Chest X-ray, PA view. Patient: 42 years old, sex M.
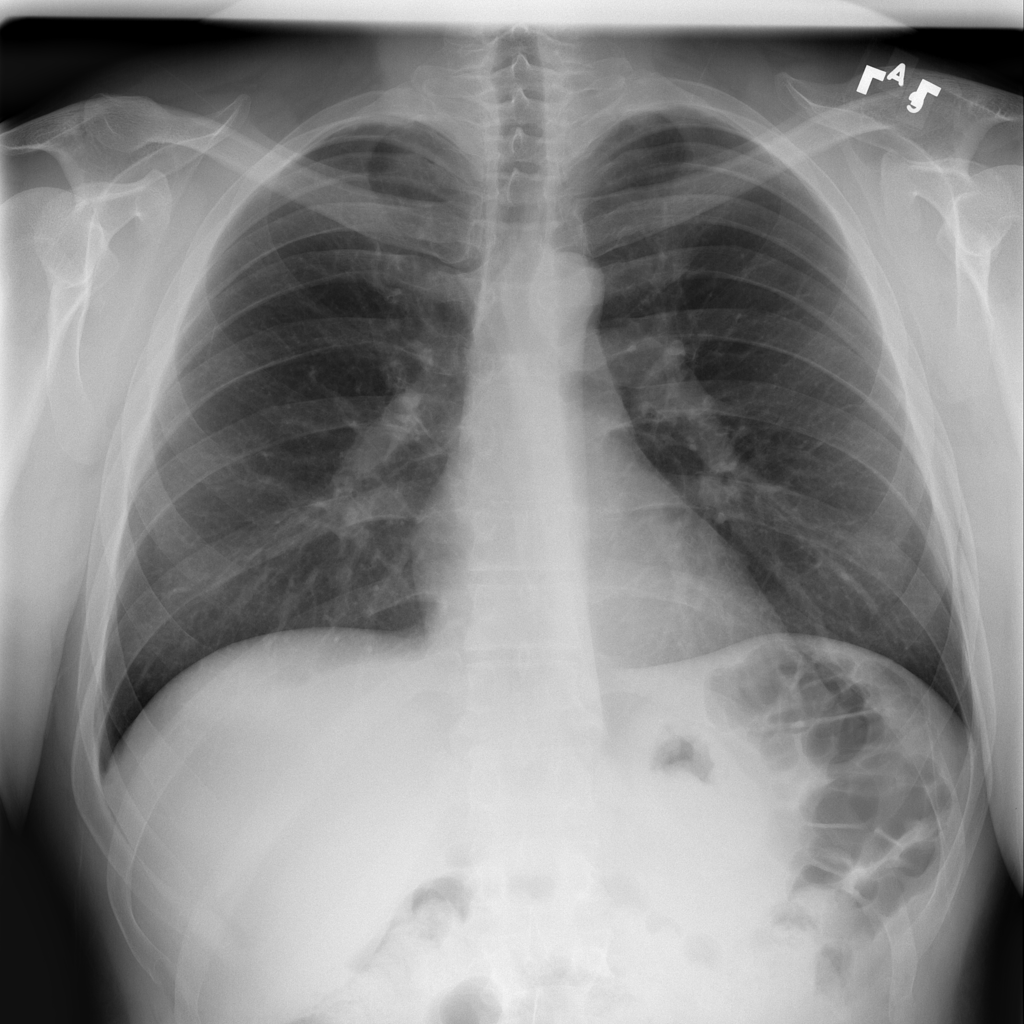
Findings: No Finding